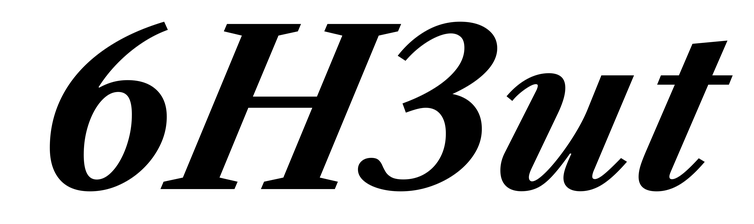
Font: LibreCaslonText-Italic_Bold_Italic